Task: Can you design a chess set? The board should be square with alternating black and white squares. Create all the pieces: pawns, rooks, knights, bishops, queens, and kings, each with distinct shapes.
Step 2400:
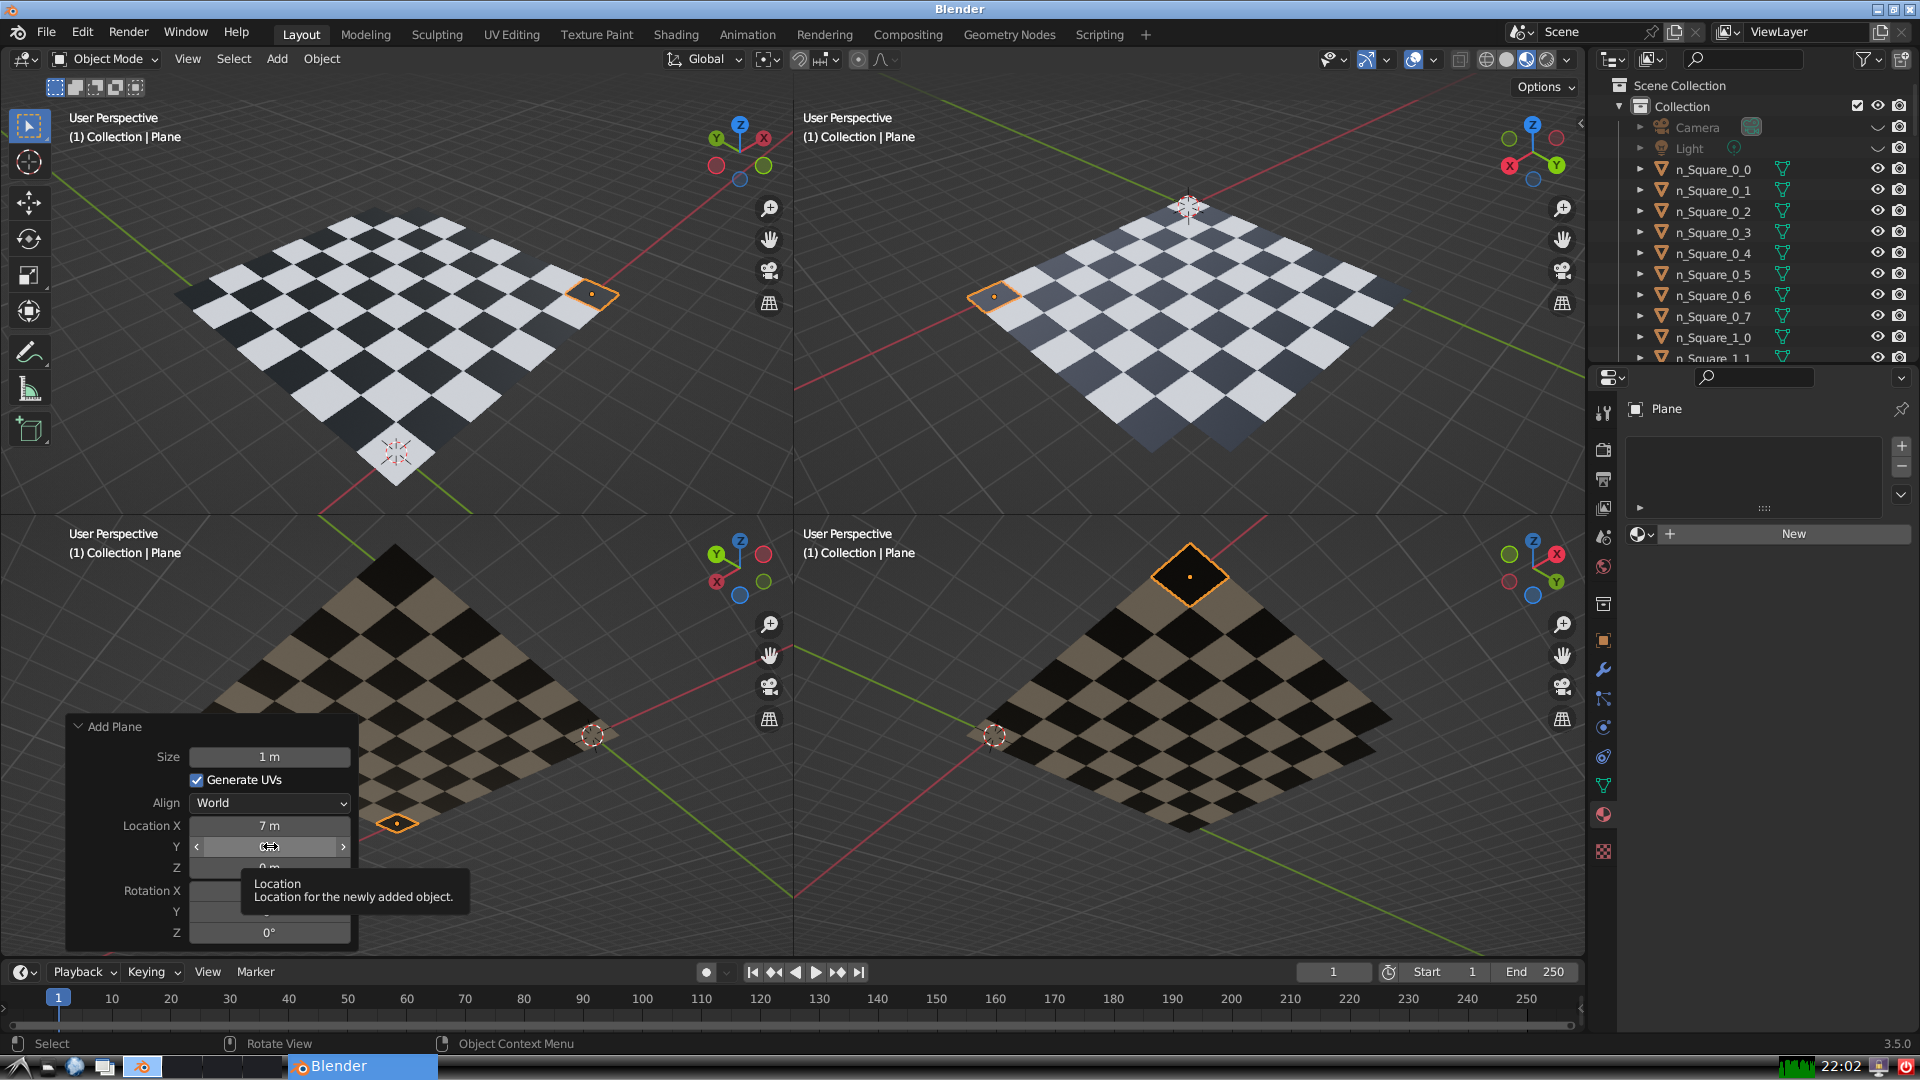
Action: click: no